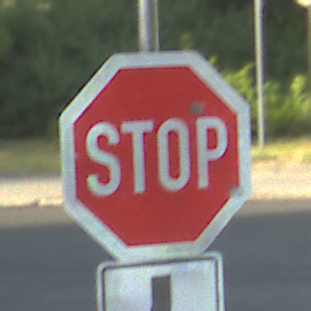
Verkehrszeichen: Stop
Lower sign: VerlaufVorfahrtsstrasse7
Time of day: SunriseSunset
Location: Outdoor (Suburban)
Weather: PartlyCloudy
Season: NotSpecified
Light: Natural